Question: Part-way down my page I have a table with two columns and multiple rows, each containing varying amounts of dynamically generated text.
I would like to float a div (of fixed size) so that it spans as many rows of the second column as may be necessary from the top-right corner, with lines of text wrapping around it as required.
So if, for example, the bottom of the div is half-way down the third row, the text in that row should wrap around the left and bottom edges of the div.
I hope this makes sense. Can anyone please help?

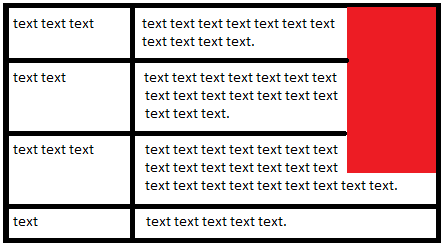
Answer: I don't believe that would be a correct usage of table element. To solve your problem it will be better to use div or p elements. If you float right the red element, those that follow will wrap around it. If you want to use table you may consider using third column or position absolute div next to the table.
'''
p {
margin: 0;
padding: 10px;
}
#wrapper {
width: 500px;
}
.row {
position: relative;
border-top: 2px solid #000;
border-left: 2px solid #000;
border-right: 2px solid #000;
}
.row:last-child {
border-bottom: 2px solid #000;
}
#table p:first-child {
position: absolute;
top: 0;
bottom: 0;
left: 0;
width: 20%;
padding: 2%;
border-right: 2px solid #000;
}
#table p:nth-child(2) {
margin: 0 0 0 24%;
width: 71%;
}
#rightColumn {
border: 2px solid #000;
position: relative;
z-index: 1;
float: right;
background: #ff0000;
width: 20%;
margin: 0 0 2px 2px;
}
'''
'''
<div id="wrapper">
<div id="rightColumn">
<p>text text text text text text text text text text text text text text text text text text text text text text text text text text text text</p>
</div>
<div id="table">
<div class="row">
<p>text text text</p>
<p>text text text text text text text text text text text text text text text text text text text text text text text text text text text text text text text text text text text text text text text text text text text text text text text text text
text text text text text text text text text text text</p>
</div>
<div class="row">
<p>text text text</p>
<p>text text text text text text text text text text text text text text text text text text text text text text text text text text text text text text text text text text text text text text text text text text text text text text text text text
text text text text text text text text text text text</p>
</div>
<div class="row">
<p>text text text</p>
<p>text text text text text text text text text text text text text text text text text text text text text text text text text text text text text text text text text text text text text text text text text text text text text text text text text
text text text text text text text text text text text</p>
</div>
<div class="row">
<p>text text text</p>
<p>text text text text text text text text text text text text text text text text text text text text text text text text text text text text text text text text text text text text text text text text text text text text text text text text text
text text text text text text text text text text text</p>
</div>
<div class="row">
<p>text text text</p>
<p>text text text text text text text text text text text text text text text text text text text text text text text text text text text text text text text text text text text text text text text text text text text text text text text text text
text text text text text text text text text text text</p>
</div>
</div>
</div>
'''